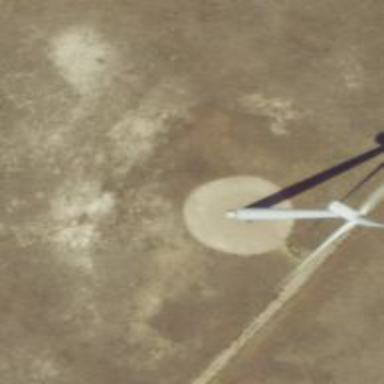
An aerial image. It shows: Wind turbine power generator.